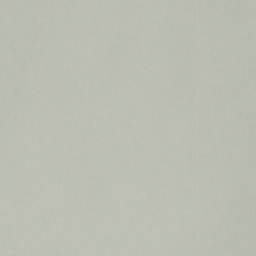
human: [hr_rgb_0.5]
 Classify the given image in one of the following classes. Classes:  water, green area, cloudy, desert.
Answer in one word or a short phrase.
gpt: cloudy